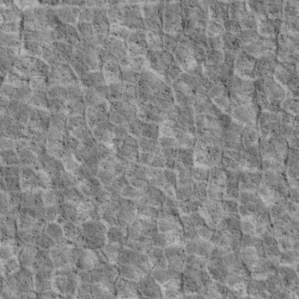
Label: non_frost